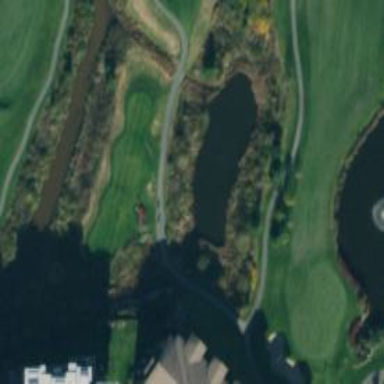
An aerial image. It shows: Path for both road and golf.